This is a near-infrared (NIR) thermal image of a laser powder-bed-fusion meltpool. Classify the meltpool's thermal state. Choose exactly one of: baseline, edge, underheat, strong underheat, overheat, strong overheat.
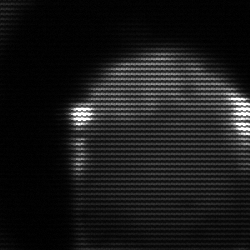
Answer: edge